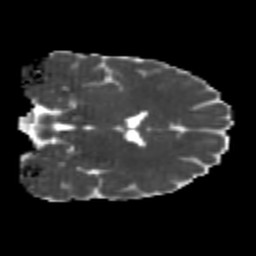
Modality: MD
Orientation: coronal
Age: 26
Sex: male
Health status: healthy
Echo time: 0.074 s